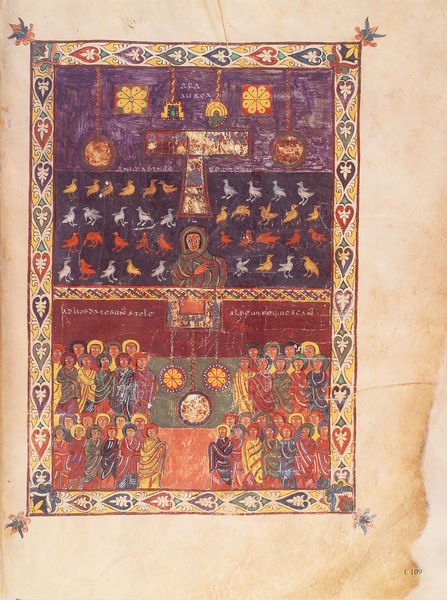
Titel: Beatus-Manuskript
Künstler: Magius
Institution: New York, Pierpont Morgan Library
Schlagwörter: blau, mann, gelb, menschen, blumen, bunt, männer, rot, tiere, rahmen, vögel, gewand, blatt, farbig, farbe, ornamente, buch, eckig, seite, christus, heilige, tunika, rosetten, buchmalerei, byzanz, verzierug, menschenfrühchristlich